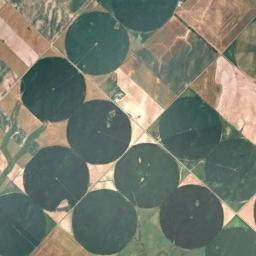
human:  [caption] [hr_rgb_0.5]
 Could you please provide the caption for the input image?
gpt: Dozens of neatly arranged circular green fields .

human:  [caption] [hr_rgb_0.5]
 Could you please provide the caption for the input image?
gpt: Several dark green circular farmlands are surrounded by other farmlands that grows other crops .

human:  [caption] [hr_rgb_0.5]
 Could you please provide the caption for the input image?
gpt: There are some green circle farmland and bare square farmland .

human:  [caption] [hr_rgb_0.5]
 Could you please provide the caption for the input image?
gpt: There is no circular farmland in the upper left corner .

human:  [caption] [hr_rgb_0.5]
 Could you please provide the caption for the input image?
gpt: There are many green circular farmlands of the same size arranged neatly .